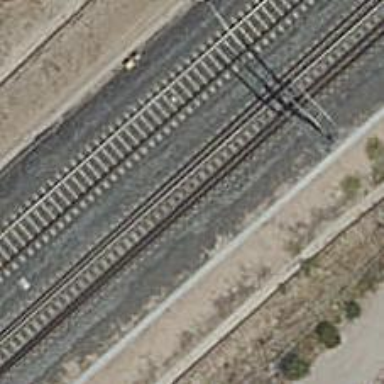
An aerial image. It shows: Railway track with contact line for electrification.